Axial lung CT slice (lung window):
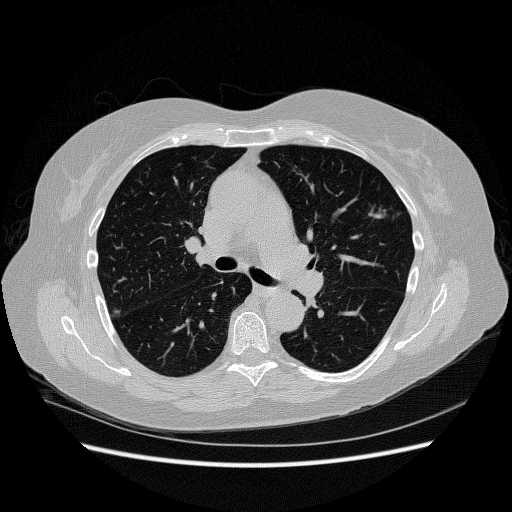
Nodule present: yes
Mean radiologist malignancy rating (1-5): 2